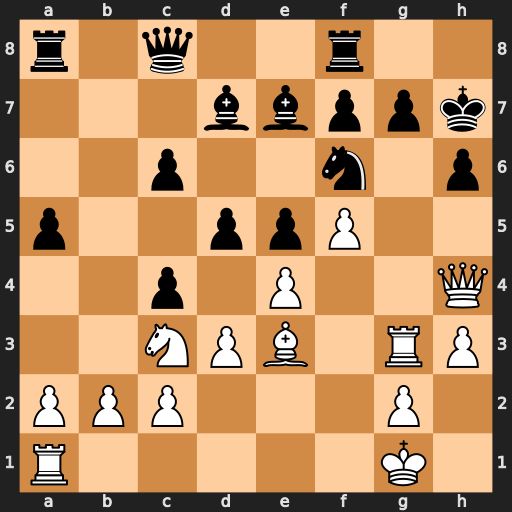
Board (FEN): r1q2r2/3bbppk/2p2n1p/p2ppP2/2p1P2Q/2NPB1RP/PPP3P1/R5K1
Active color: w
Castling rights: -
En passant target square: -
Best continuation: Rxg7+ Kxg7 Bxh6+ Kh8 Bxf8+